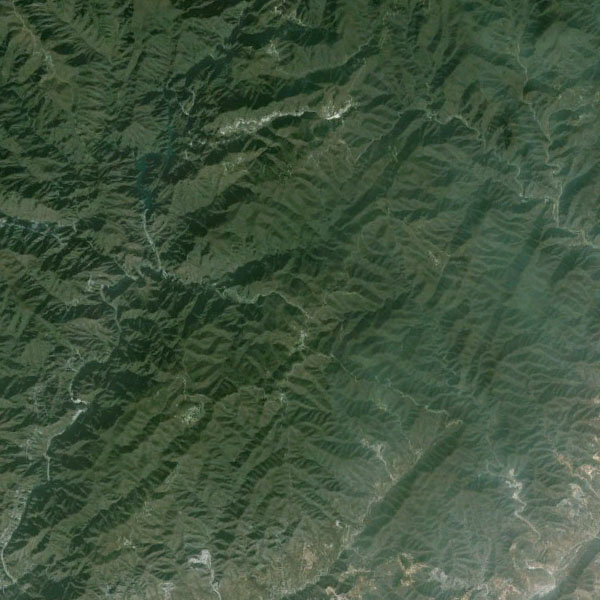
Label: Mountain